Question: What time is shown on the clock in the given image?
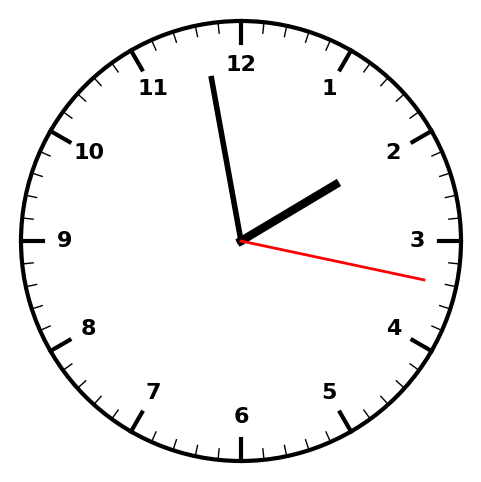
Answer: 01:58:17